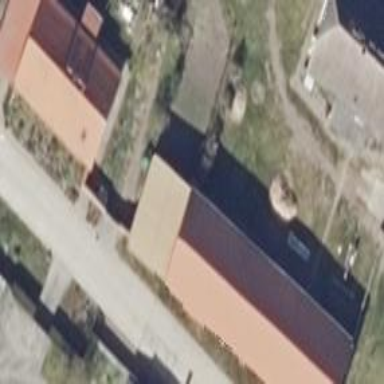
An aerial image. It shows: Building with gabled roof.